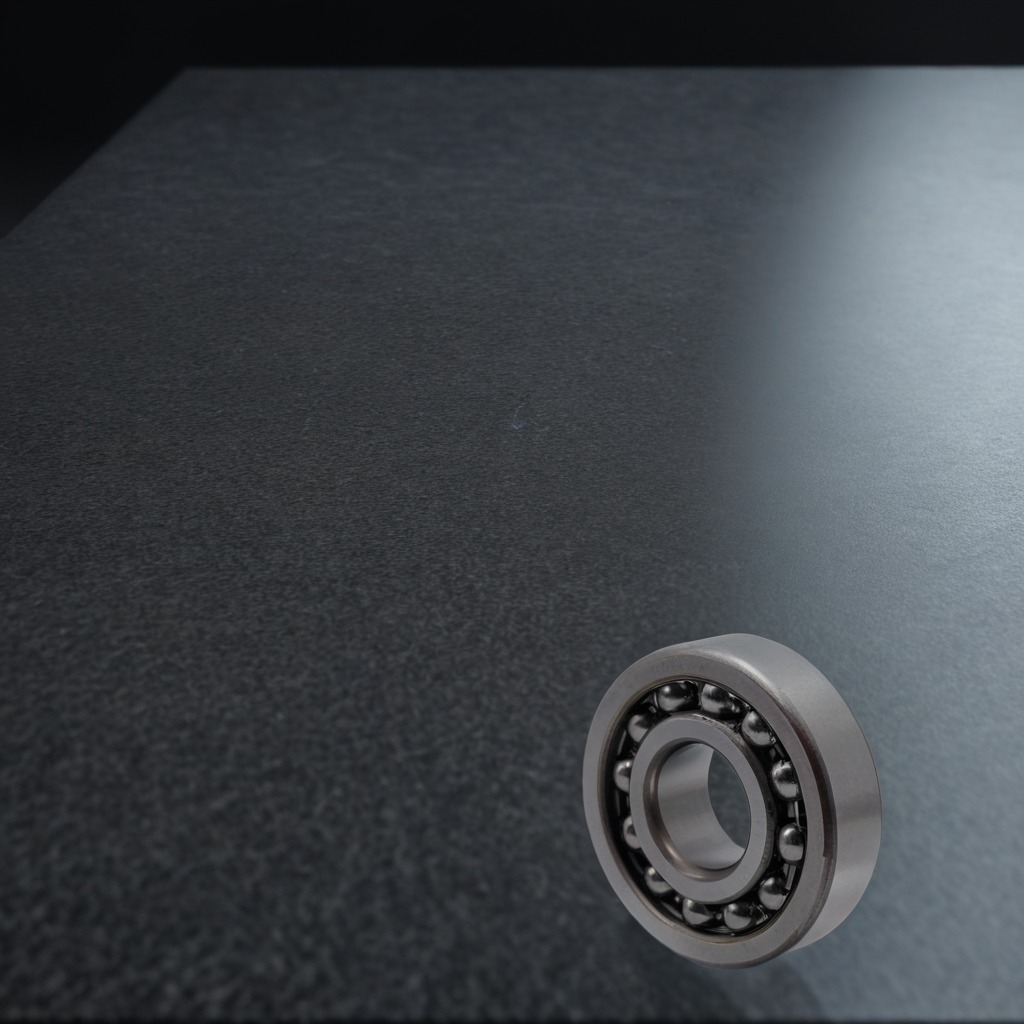
A metal ball bearing is lying on the granite table.